Aerial crown-view tile of a tropical tree (Barro Colorado Island, Panama), acquired 20250715:
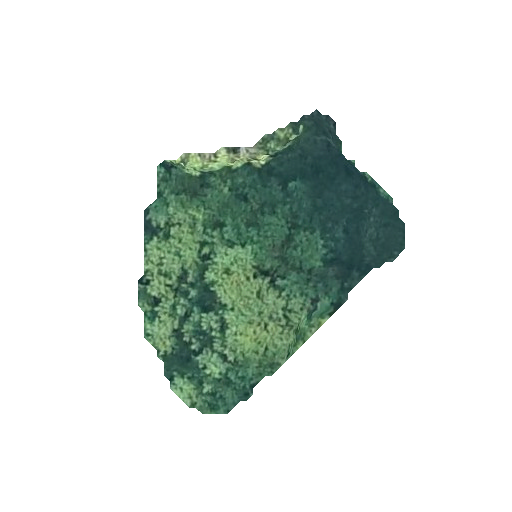
Species: Pouteria stipitata
GBIF accepted scientific name: Pouteria stipitata
Crown area: 75.079 m²